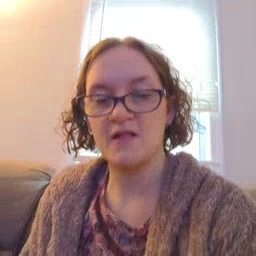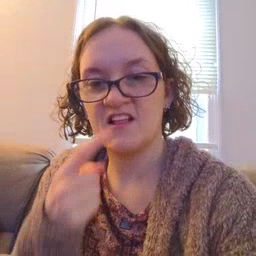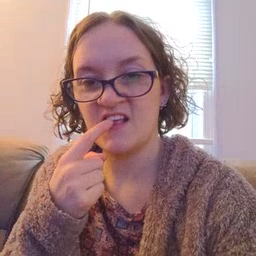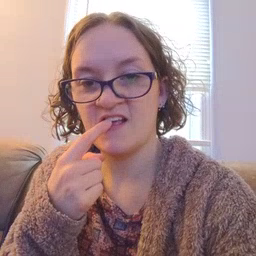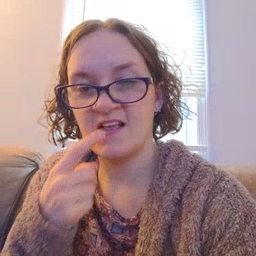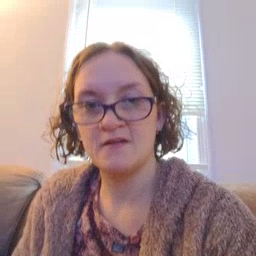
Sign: tooth